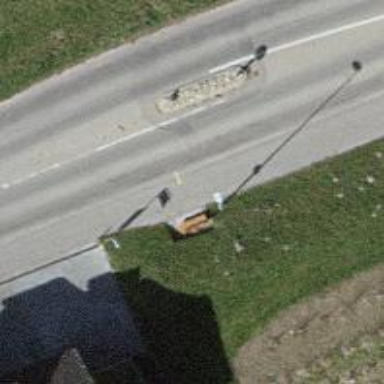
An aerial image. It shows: Bus stop along the road.